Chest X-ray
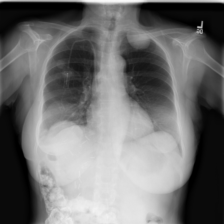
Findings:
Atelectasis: negative
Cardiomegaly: negative
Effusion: negative
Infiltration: negative
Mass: positive
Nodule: negative
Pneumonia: negative
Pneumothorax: negative
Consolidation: negative
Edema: negative
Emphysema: negative
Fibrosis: negative
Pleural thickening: negative
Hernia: negative